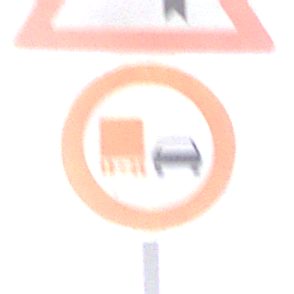
Verkehrszeichen: UeberholverbotKraftfahrzeuge
Zusatzzeichen oben: DoppelkurveZunaechstLinks
Umgebung: Outdoor, RoadRail
Tageszeit: MorningAfternoon
Wetter: PartlyCloudy
Licht: Natural
Jahreszeit: NotSpecified
Kontrast: HighContrast